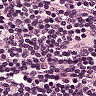
Metastatic tissue present: no